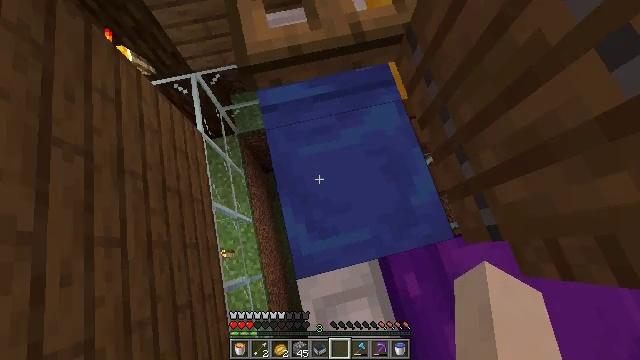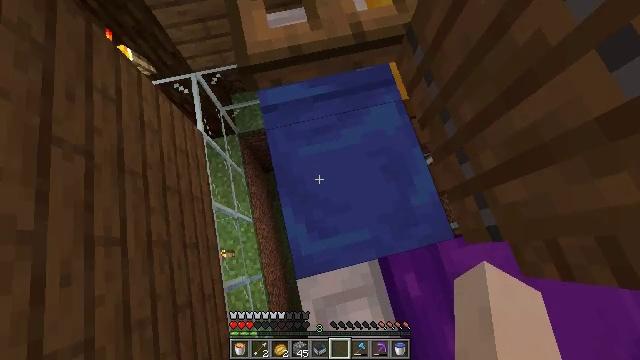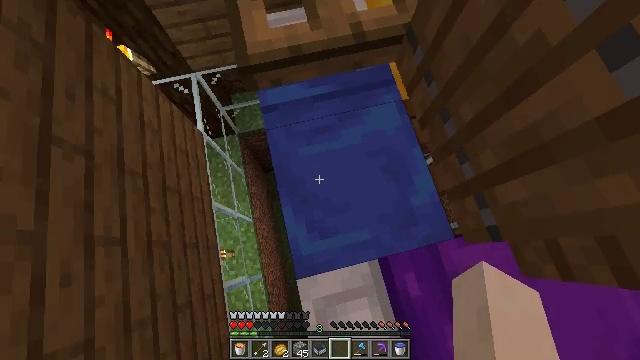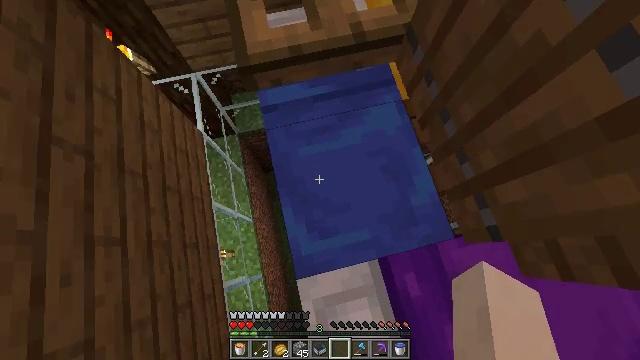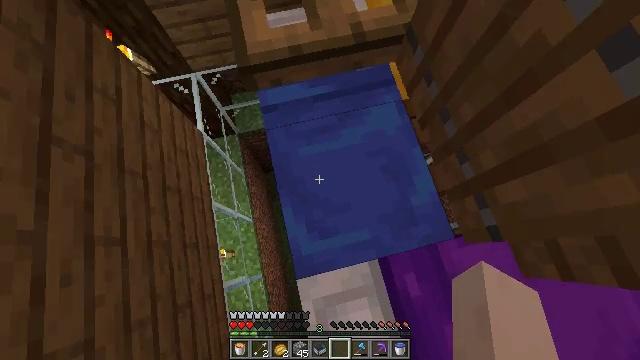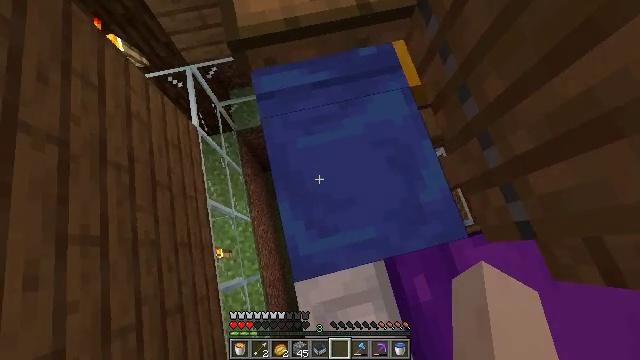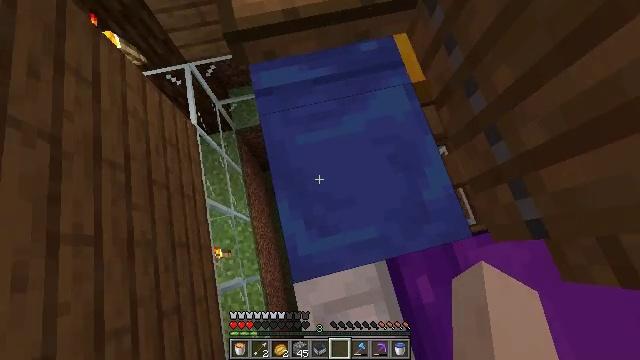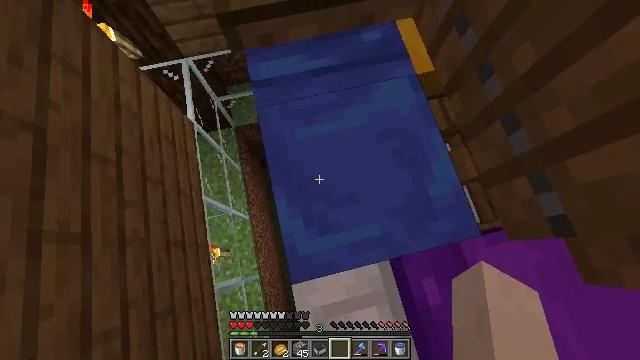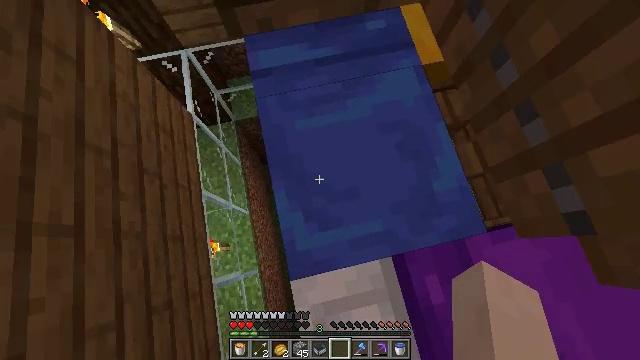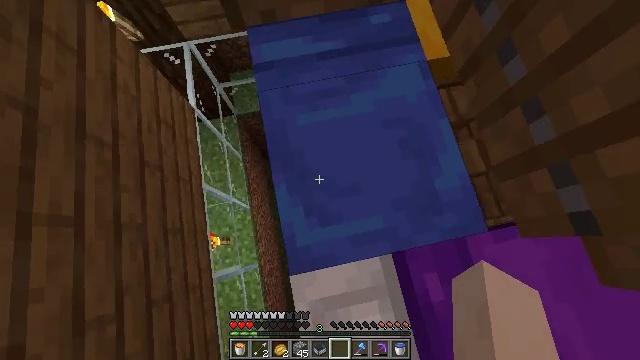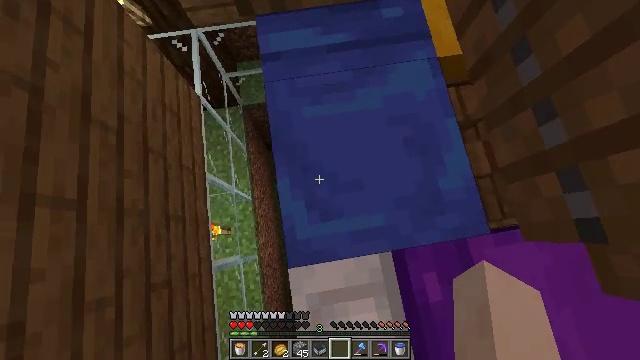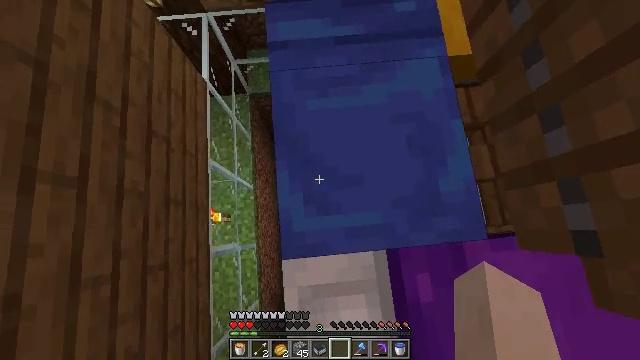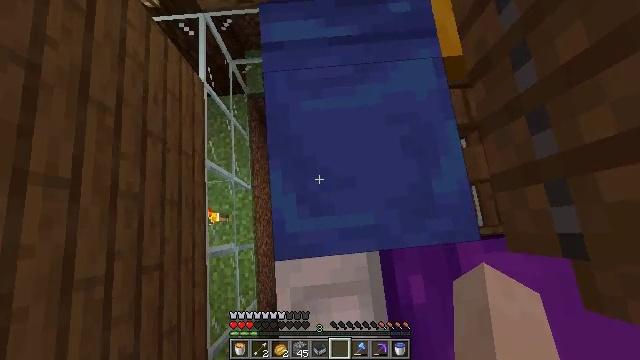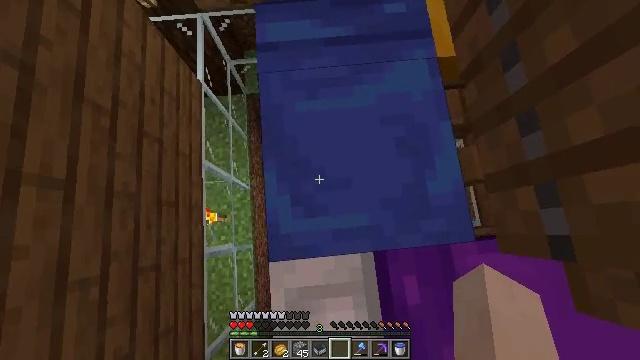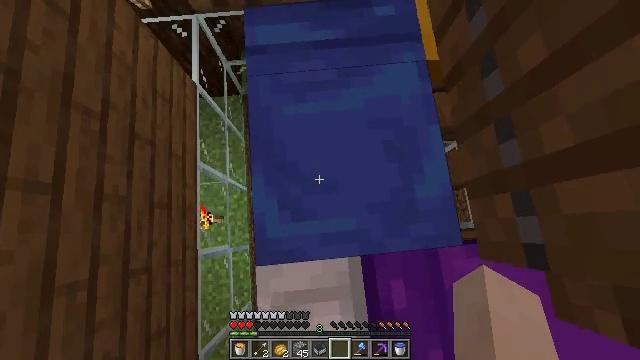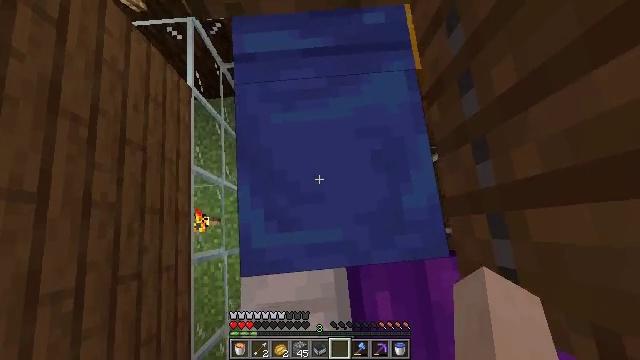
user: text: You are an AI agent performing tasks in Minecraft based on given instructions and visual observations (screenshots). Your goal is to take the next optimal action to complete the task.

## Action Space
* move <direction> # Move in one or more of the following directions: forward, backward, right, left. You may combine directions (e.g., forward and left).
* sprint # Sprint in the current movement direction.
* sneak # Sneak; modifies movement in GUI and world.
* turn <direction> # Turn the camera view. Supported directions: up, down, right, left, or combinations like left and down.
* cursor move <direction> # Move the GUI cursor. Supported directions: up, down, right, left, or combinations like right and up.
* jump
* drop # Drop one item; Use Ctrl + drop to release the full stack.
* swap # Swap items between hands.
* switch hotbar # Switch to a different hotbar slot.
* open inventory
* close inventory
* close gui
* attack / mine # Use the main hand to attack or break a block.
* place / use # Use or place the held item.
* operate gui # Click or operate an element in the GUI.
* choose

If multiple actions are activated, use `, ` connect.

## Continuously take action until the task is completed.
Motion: motion action
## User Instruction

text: Retrieve the blue bed from the ground.
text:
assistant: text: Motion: no_op
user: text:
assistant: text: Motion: no_op
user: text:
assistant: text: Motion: no_op
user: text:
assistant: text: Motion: sneak
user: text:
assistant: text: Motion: sneak
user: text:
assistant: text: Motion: sneak
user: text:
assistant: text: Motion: sneak
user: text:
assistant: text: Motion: sneak
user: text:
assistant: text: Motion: sneak, turn left
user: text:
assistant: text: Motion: sneak, turn left and down
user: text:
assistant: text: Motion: move right, sneak, turn left and down
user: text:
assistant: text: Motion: move right, sneak
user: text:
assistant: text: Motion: move right, sneak
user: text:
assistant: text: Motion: move forward and move right, sneak
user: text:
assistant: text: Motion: move forward and move right, sneak
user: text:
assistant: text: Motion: move forward, sneak
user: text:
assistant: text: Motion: sneak
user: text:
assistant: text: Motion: sneak
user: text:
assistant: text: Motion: sneak
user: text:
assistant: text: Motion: sneak
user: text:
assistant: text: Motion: sneak
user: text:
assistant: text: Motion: sneak
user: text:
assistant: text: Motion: sneak
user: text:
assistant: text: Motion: sneak
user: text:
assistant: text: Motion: sneak, turn left
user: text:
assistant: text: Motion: sneak, turn left
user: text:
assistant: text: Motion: sneak
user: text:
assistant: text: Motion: sneak
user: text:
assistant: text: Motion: sneak
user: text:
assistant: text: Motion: sneak